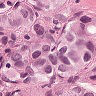
Metastatic tissue present: yes